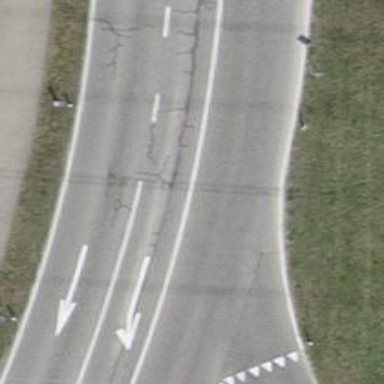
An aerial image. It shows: Secondary road with asphalt surface and separate sidewalk.